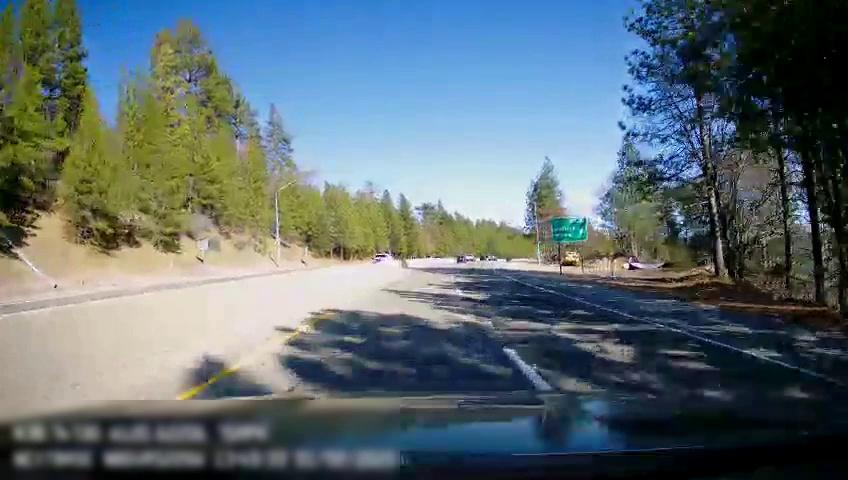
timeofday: Day
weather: Sunny
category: Drivable Space
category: Drivable Space
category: Vehicles | SUV
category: Lanes | Current Lane
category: Lanes | Current Lane
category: Lanes | Alternate Lane
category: Traffic | Signs